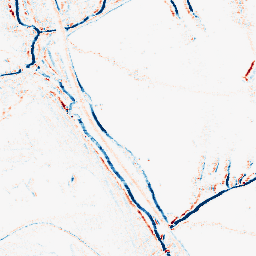
Category: morphological
Decomposition family: morphological_rect
Decomposition parameters: operation: average
width: 5
height: 3
Upsampling method: sinc_hamming
Upsampling parameters: scale: 4
kernel_size: 16
Upsampling scale: 4